Question:
I tried using fancybox instead of lightbox since I wanted to put a text over an image. I'm not quite familiar with lighboxes/fancyboxes but I tried to look inside the code and tweaked a bit to see if it affects the opacity of what i wanted to make transparent. But unfortunately, I can't seem to change it. Is it possible to make the background of the text (the transparent black one) transparent?
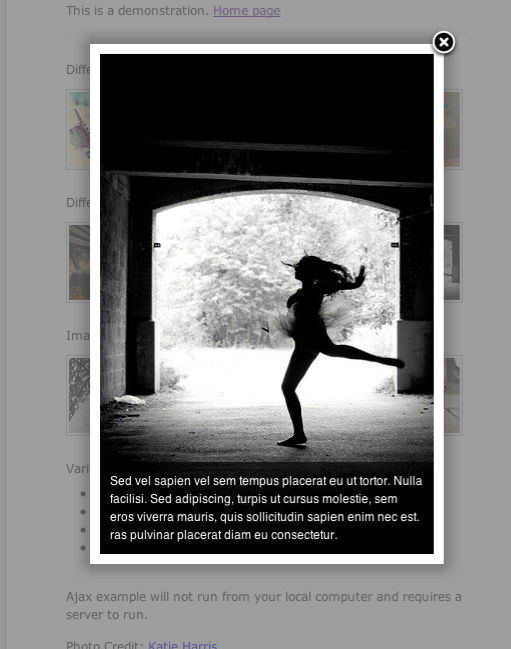
Answer: '''
#fancybox-title-over
{
background:transparent;
}
'''
that'll do it.